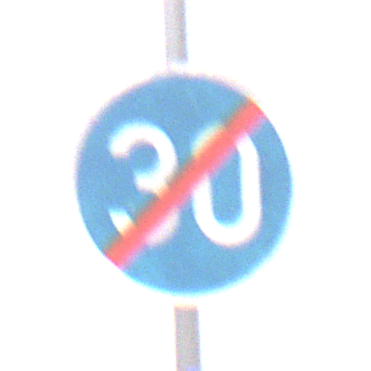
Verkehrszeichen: EndeMindestgeschwindigkeit
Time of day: Midday
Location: Outdoor (RoadRail)
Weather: Overcast
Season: NotSpecified
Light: Natural